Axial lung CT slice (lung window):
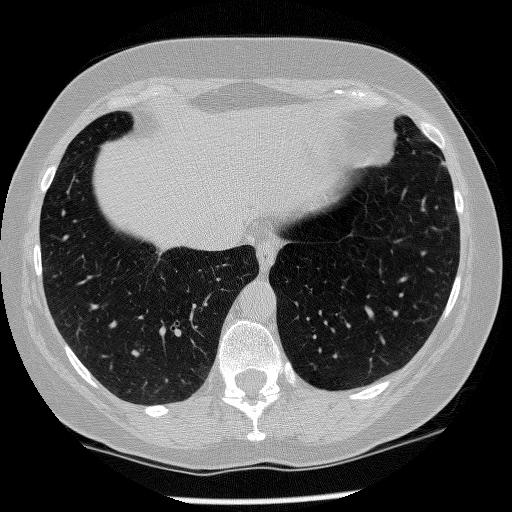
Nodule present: no